RGB frame:
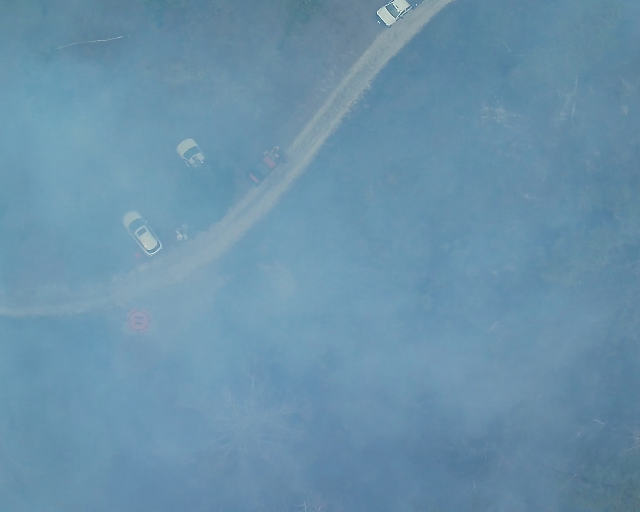
Thermal frame:
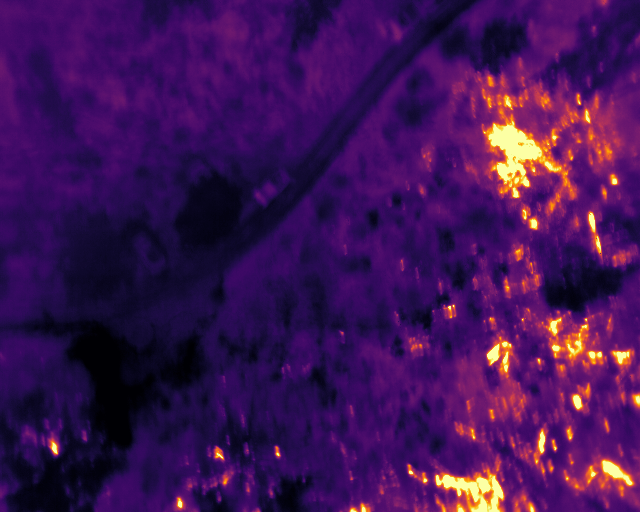
Captured: 2026-02-26 03:11:32
Pixels at or above 80 °C: 4179 (fraction of frame: 0.01275)